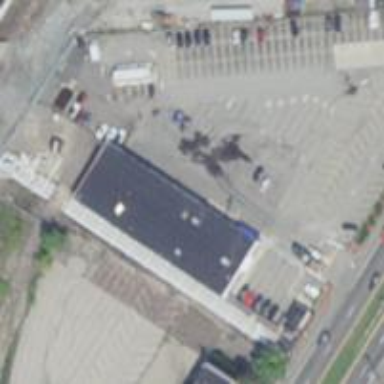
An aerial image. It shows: Commercial building.